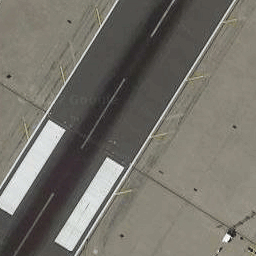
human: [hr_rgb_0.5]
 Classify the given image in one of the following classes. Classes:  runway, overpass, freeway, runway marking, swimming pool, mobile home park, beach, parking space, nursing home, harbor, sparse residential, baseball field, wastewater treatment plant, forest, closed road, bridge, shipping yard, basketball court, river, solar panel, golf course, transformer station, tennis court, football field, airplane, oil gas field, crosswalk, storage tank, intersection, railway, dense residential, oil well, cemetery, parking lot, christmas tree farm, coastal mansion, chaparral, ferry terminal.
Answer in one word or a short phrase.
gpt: runway